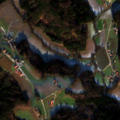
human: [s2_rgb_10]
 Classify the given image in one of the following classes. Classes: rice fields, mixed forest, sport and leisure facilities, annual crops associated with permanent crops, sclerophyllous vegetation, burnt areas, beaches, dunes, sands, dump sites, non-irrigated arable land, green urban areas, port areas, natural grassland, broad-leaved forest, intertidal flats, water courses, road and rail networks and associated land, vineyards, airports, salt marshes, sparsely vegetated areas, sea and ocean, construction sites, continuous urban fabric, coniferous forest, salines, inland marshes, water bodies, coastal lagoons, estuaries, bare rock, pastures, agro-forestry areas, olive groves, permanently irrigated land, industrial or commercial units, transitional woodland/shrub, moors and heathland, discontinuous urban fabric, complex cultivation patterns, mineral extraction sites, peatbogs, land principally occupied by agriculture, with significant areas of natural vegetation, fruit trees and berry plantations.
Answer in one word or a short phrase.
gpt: pastures, complex cultivation patterns, mixed forest